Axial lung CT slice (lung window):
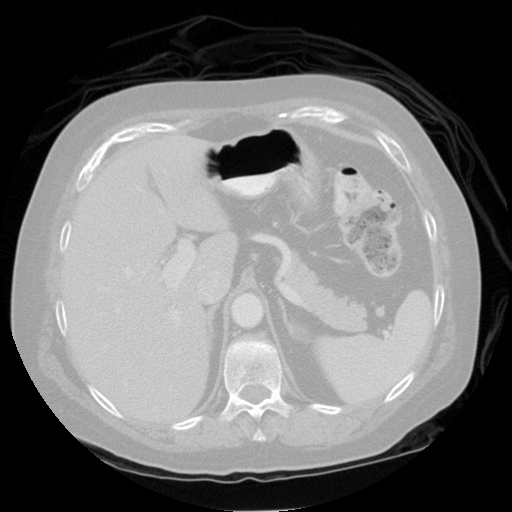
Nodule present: no